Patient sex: M
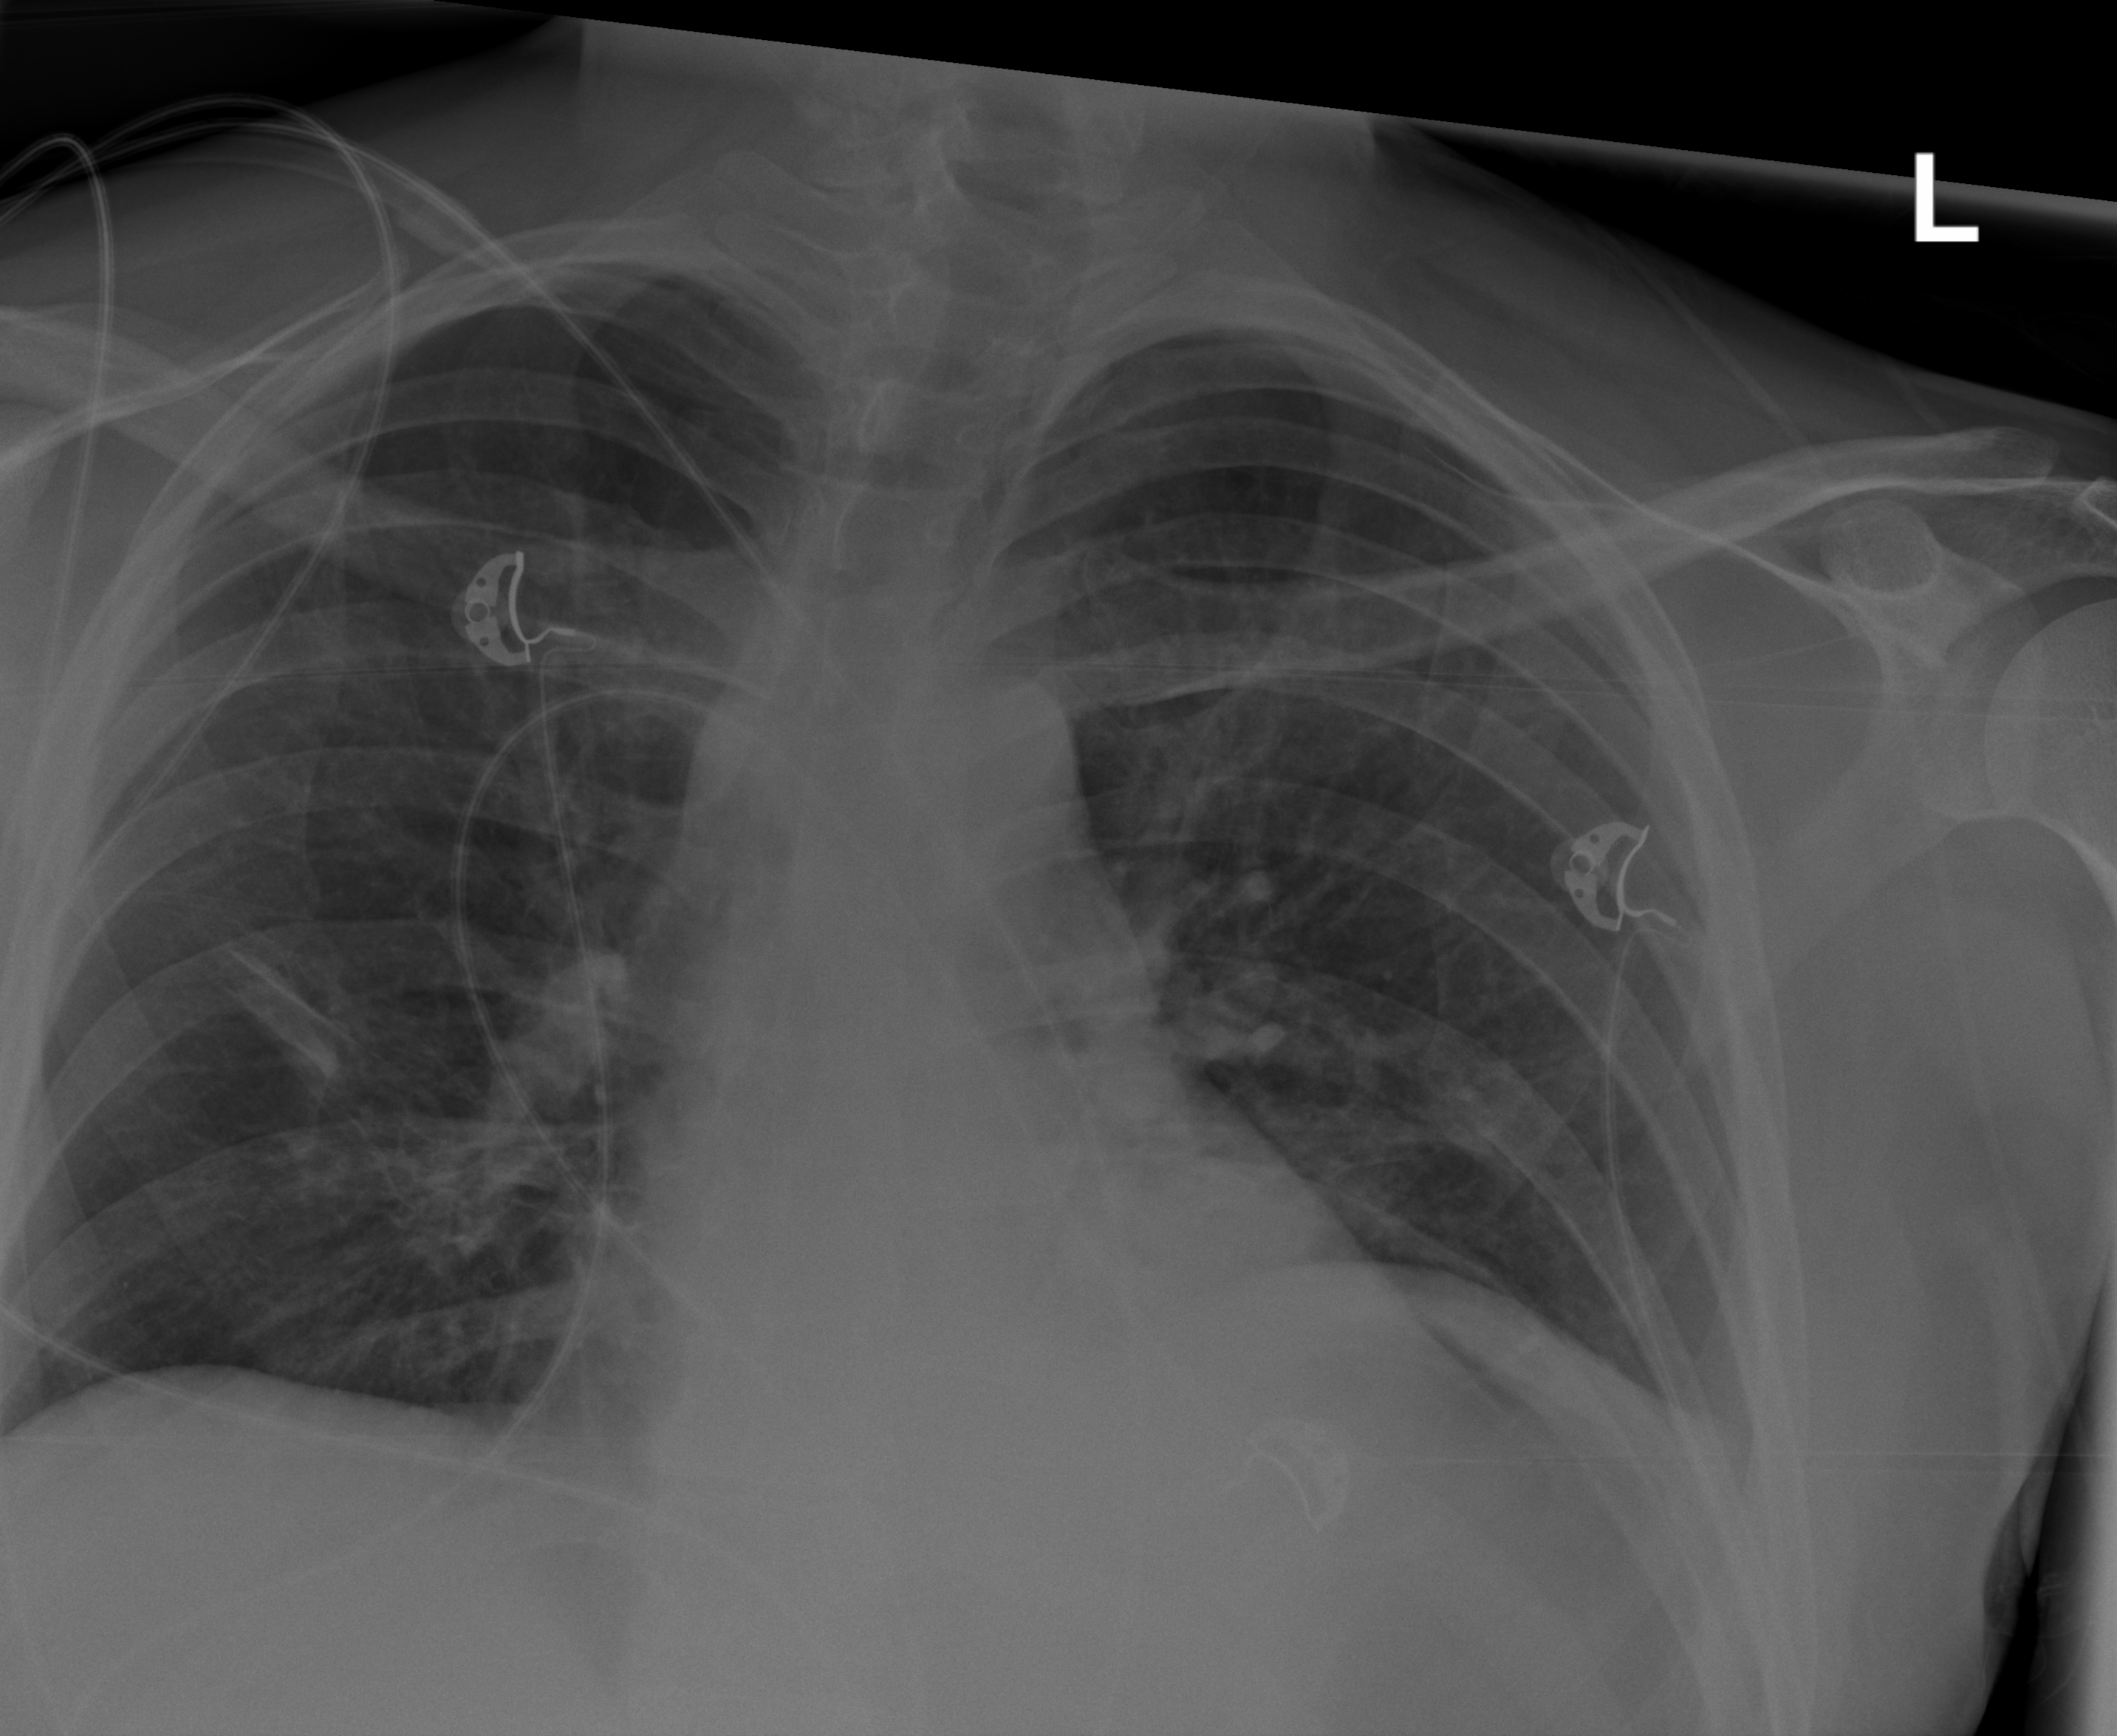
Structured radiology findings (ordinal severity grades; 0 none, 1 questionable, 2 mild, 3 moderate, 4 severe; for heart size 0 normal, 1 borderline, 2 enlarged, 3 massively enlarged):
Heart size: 1
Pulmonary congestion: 2
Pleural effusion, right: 0
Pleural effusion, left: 2
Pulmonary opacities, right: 0
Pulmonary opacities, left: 0
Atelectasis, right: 2
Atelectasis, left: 2